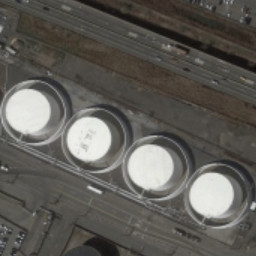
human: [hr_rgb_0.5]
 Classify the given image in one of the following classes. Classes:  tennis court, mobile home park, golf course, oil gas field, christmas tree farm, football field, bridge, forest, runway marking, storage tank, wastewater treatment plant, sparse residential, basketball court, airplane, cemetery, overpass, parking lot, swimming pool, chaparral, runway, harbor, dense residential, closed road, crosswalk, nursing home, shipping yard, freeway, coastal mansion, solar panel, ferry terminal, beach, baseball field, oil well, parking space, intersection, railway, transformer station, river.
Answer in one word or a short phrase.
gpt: storage tank